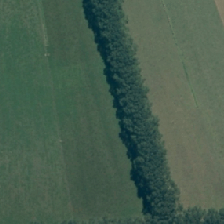
Land cover: deciduous_hardwood